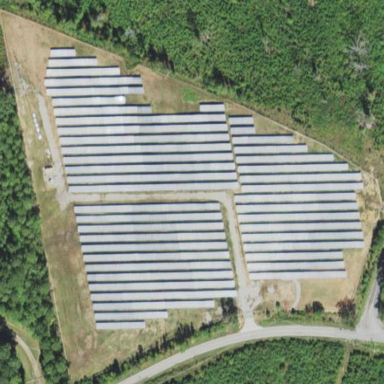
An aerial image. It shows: Solar power plant with photovoltaic technology surrounded by fence.